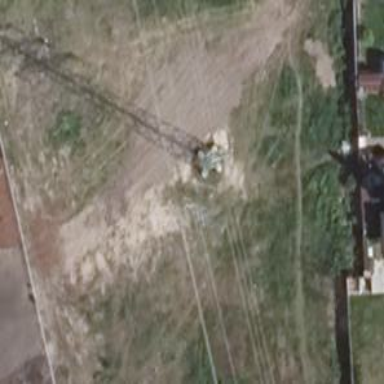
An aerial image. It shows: Power line is depicted.